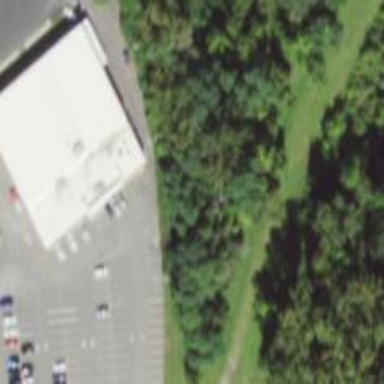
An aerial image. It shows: Building that houses bowling alley.